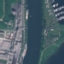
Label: River